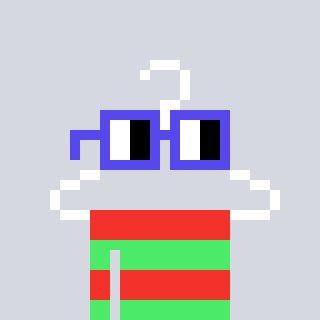
a pixel art character with square blue glasses, a hanger-shaped head and a teal-colored body on a cool background